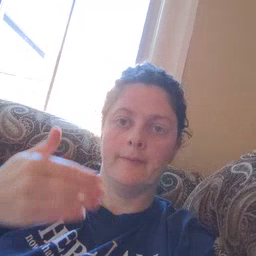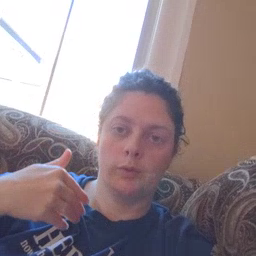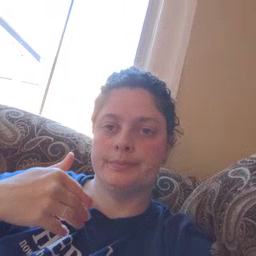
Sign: before